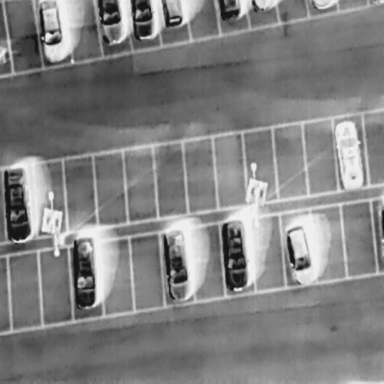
There are ten Cars in the infrared image.